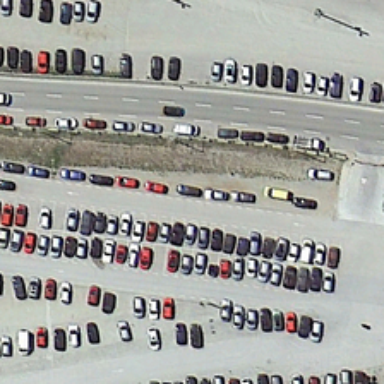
Many cars are in a parking lot separated by a road .